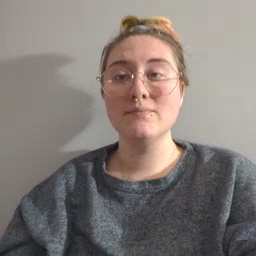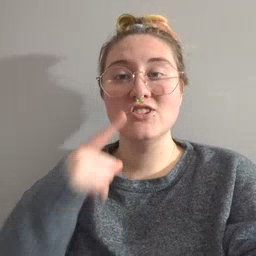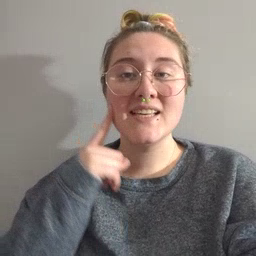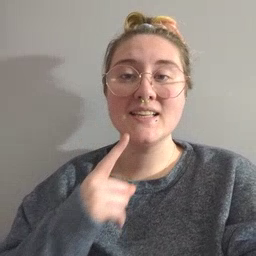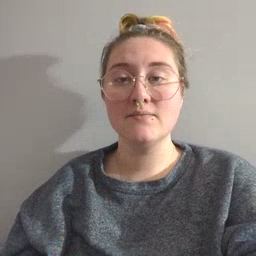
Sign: cheek